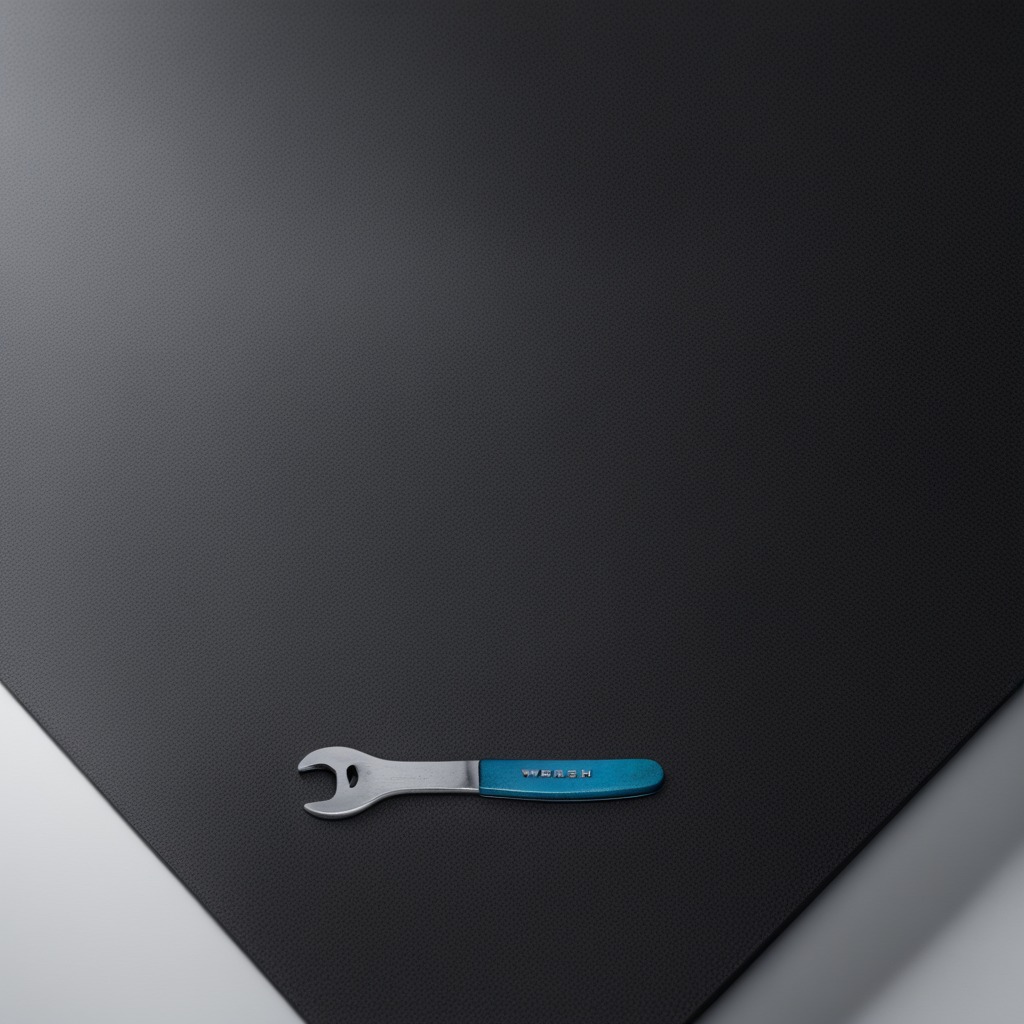
An wrench lies on the clean granite tabletop covered with a black rubber mat inside a workshop under bright overhead lighting crisp shadows high clarity worn but beneath the mat